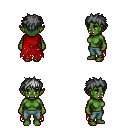
a pixel art fantasy rpg character, female body template, orc, green skin, red tattered cape, teal pants, gray bedhead hairstyle, four views (front, back, left, right), 2x2 character sprite sheet, small pixel art, hard edges, no anti-aliasing